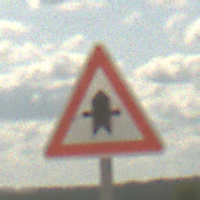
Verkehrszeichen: Vorfahrt
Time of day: Midday
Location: Outdoor (Beach)
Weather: PartlyCloudy
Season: NotSpecified
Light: Natural